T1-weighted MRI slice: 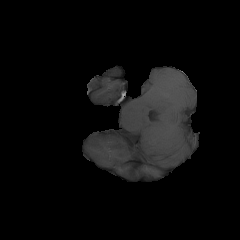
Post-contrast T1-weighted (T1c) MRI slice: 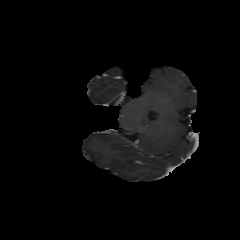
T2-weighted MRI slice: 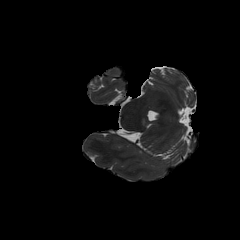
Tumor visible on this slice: yes